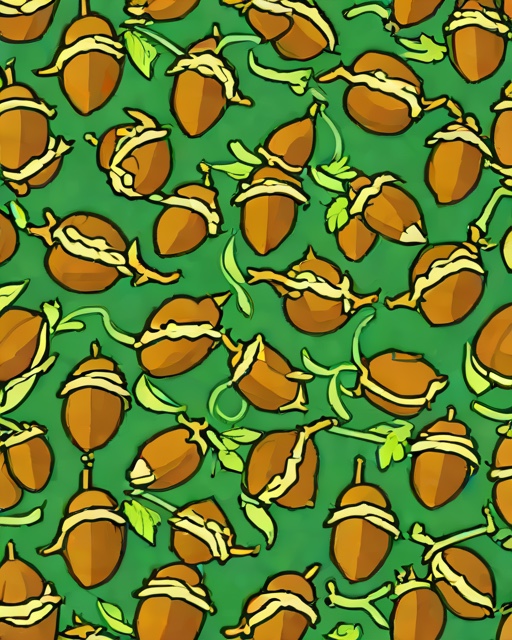
Category: Autumn